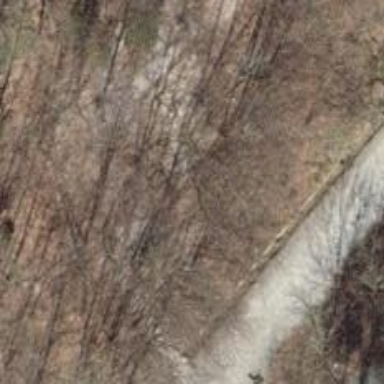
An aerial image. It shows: Road with steps.